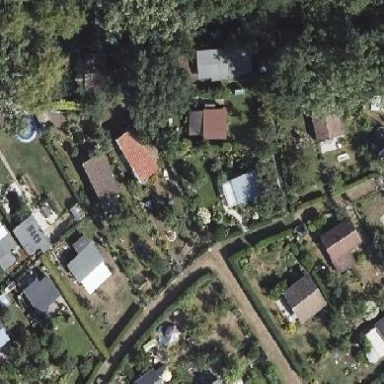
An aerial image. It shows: Plot within allotments.